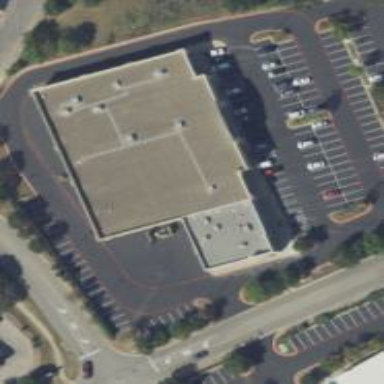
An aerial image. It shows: Retail building.